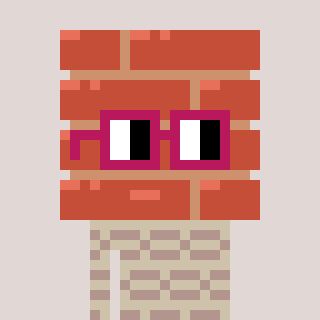
a pixel art character with square dark red glasses, a wall-shaped head and a bege-colored body on a warm background